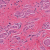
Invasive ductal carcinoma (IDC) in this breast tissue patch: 0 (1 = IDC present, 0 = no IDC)